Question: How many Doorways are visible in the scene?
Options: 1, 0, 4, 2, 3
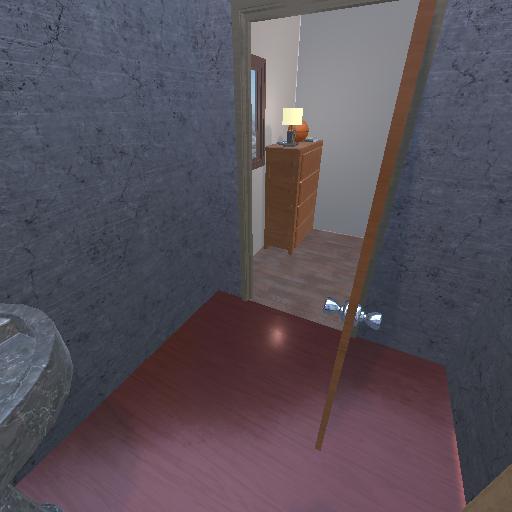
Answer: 1